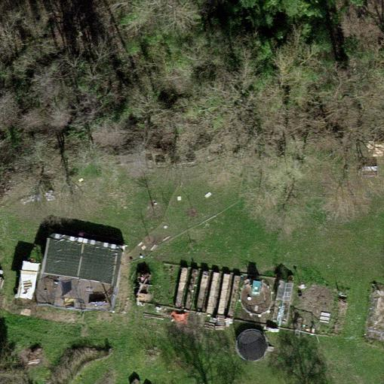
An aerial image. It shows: Garden that is leisure land.